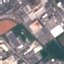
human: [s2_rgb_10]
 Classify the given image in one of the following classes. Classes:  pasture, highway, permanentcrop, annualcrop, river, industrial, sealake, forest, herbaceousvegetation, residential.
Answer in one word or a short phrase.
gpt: Industrial